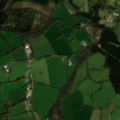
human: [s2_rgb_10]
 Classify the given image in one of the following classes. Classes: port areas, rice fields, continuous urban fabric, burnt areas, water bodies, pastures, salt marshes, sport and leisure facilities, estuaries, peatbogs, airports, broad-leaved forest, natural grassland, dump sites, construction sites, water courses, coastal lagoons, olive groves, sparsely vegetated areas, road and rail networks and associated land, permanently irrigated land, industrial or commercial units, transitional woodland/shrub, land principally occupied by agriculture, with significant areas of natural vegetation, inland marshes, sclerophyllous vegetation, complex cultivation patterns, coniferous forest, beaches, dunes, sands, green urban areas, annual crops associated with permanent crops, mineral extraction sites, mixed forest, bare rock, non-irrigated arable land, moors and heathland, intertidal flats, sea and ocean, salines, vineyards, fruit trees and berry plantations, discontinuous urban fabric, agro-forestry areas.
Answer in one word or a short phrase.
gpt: pastures, mixed forest